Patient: sex F, age 33
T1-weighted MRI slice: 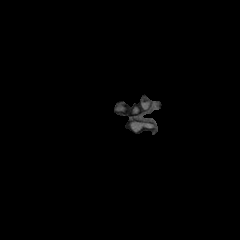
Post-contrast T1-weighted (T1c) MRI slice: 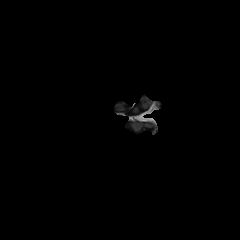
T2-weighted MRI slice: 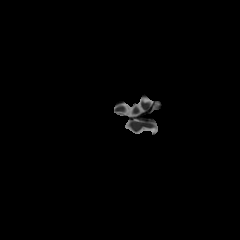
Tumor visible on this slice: no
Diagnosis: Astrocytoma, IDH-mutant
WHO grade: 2